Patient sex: F
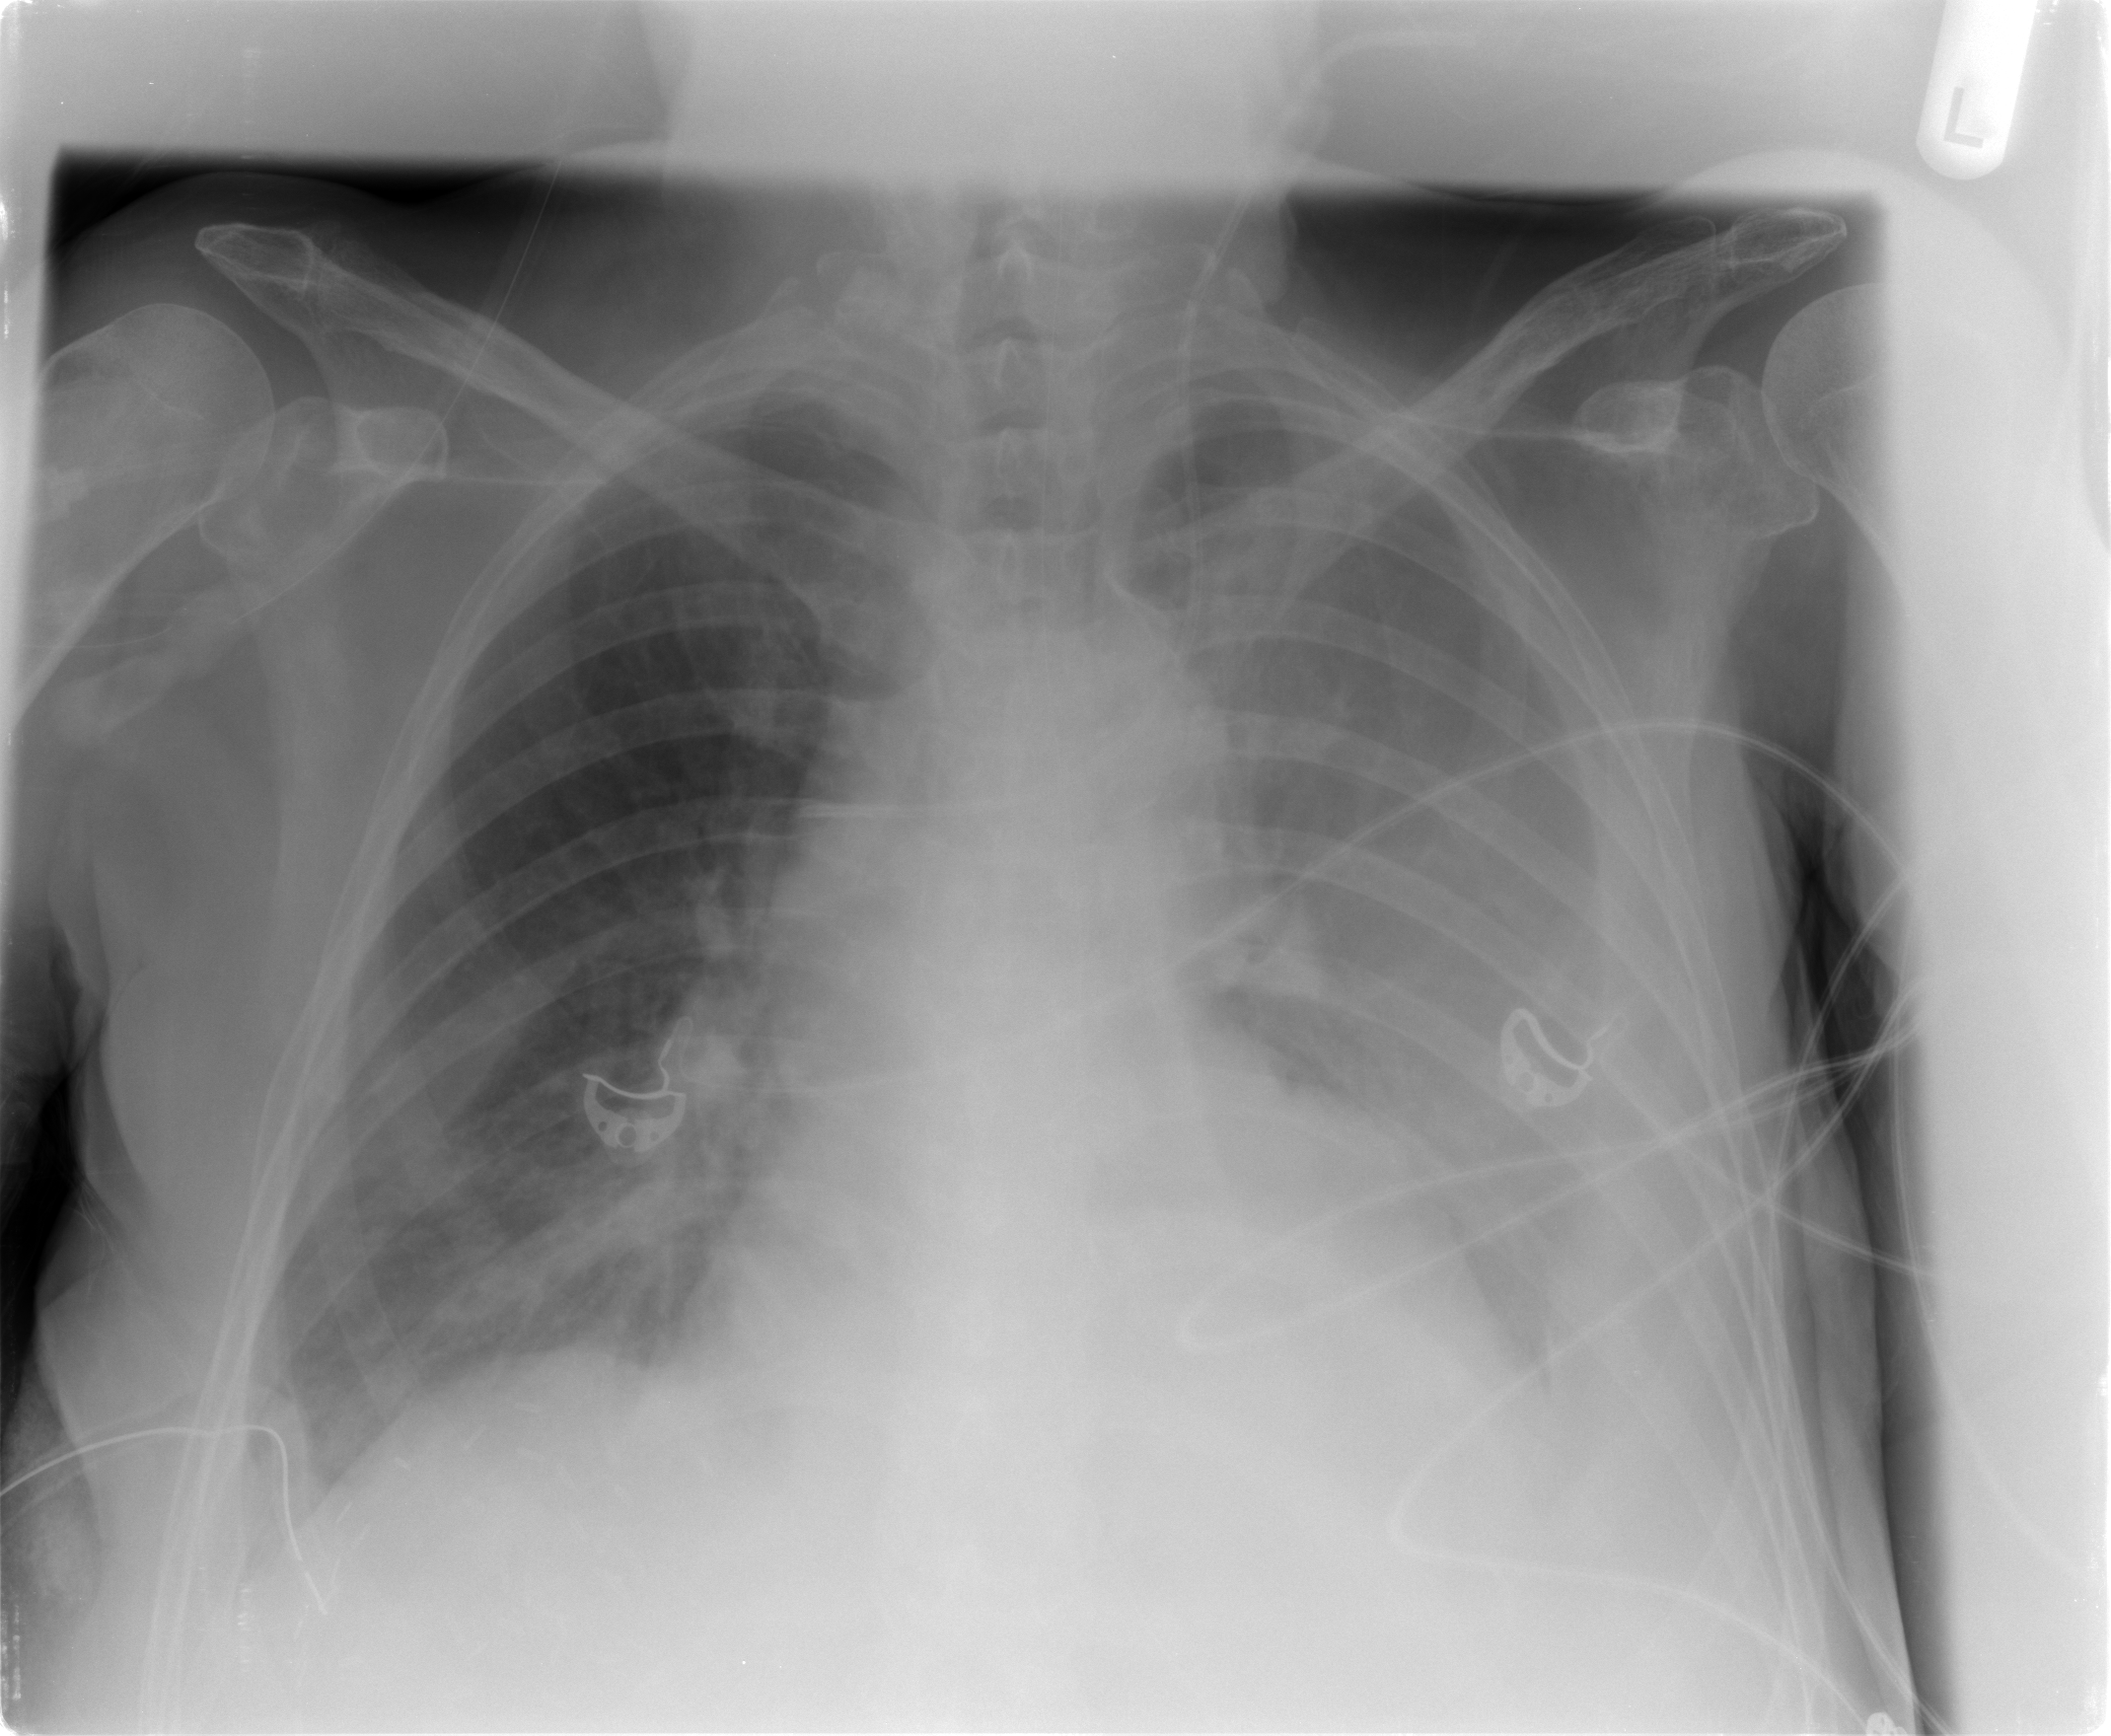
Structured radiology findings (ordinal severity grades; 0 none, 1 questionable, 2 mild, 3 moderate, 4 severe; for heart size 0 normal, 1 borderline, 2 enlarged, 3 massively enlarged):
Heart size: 2
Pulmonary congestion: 0
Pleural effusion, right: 2
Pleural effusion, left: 3
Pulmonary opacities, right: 0
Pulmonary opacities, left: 0
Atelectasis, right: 2
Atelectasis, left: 3